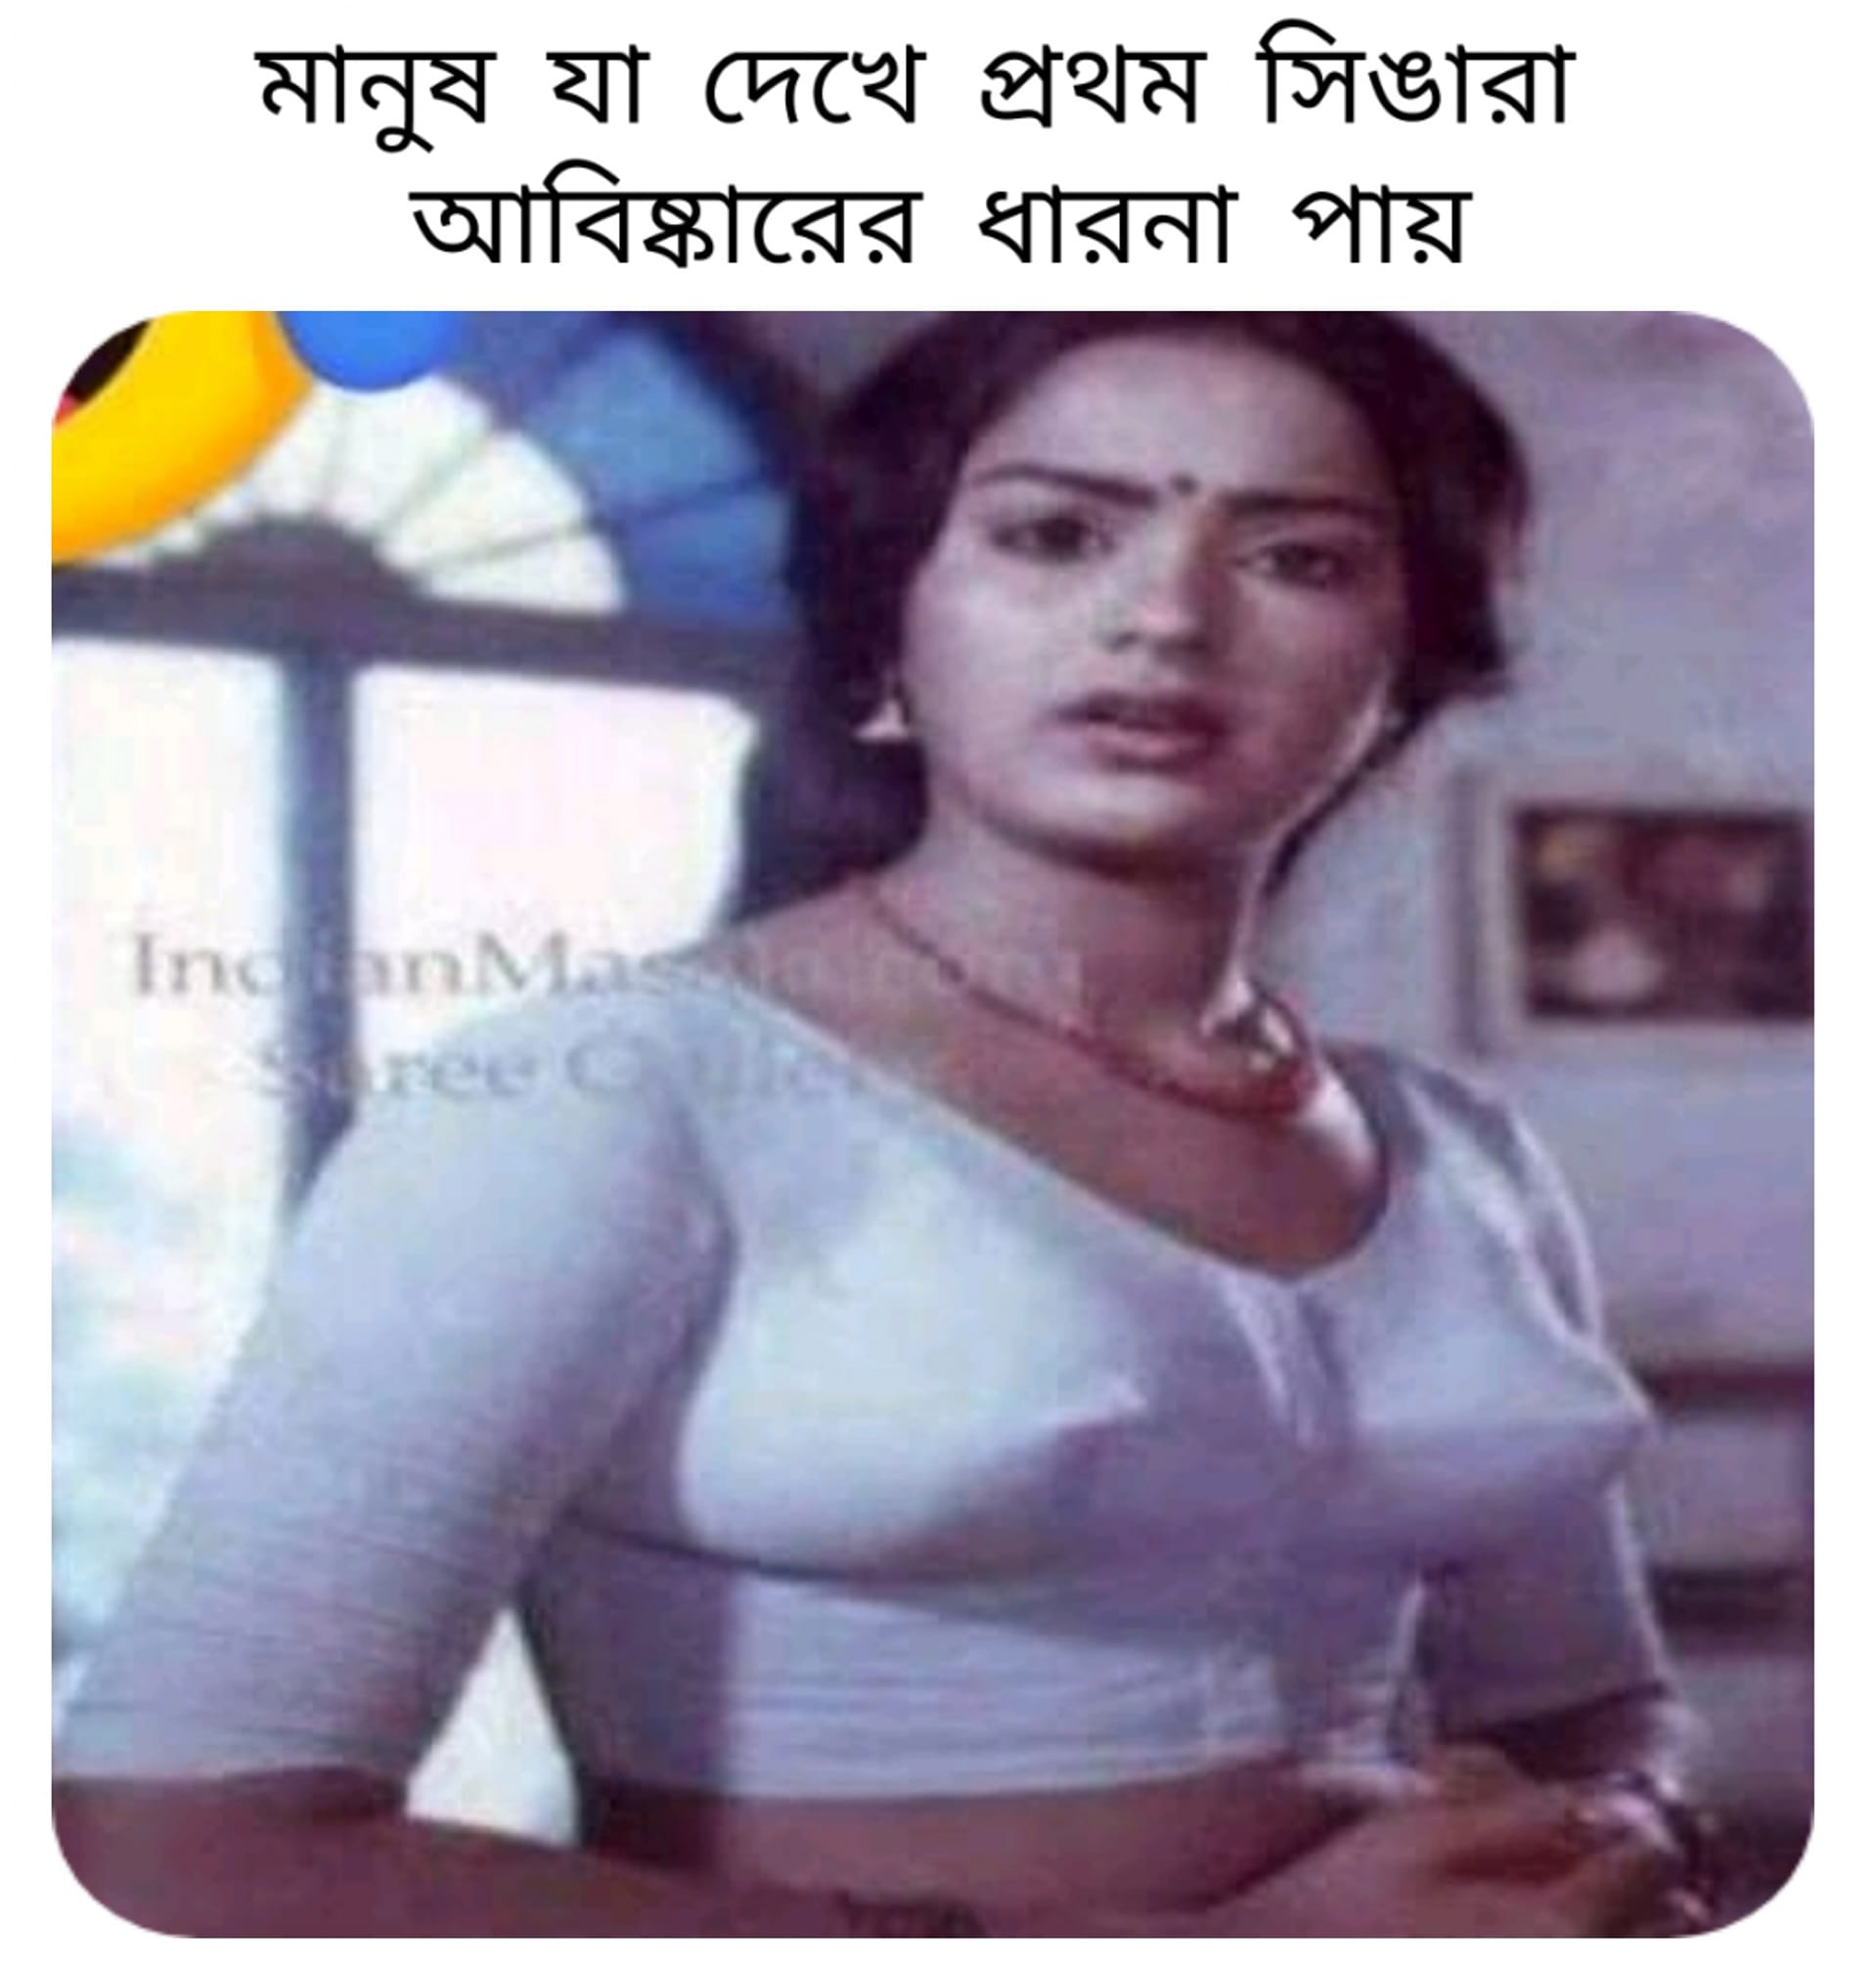
Caption: মানুষ যা দেখে প্রথম সিঙারা  আবিষ্কারের ধারনা পায়
Label: hate